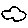
Label: cloud